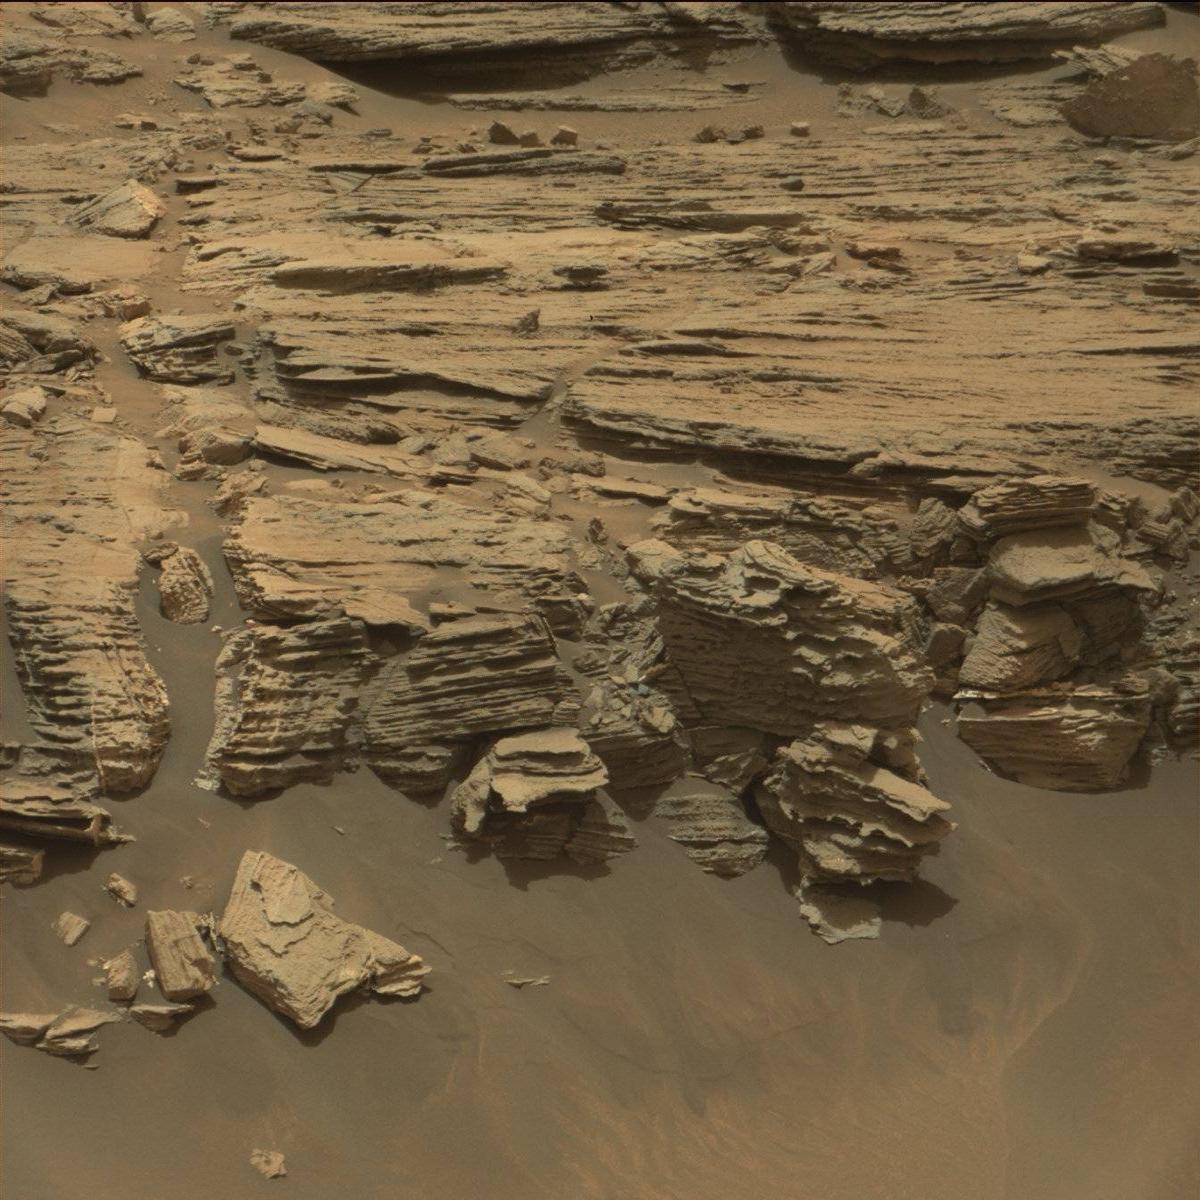
Terrain classes present: Bedrock, Sand / Soil